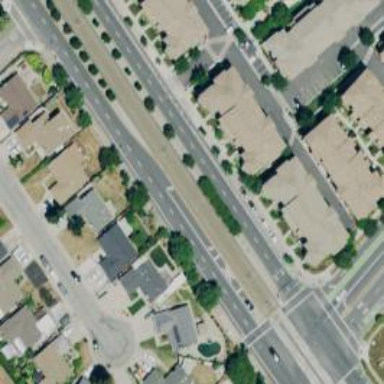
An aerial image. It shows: Primary highway with separate sidewalk.